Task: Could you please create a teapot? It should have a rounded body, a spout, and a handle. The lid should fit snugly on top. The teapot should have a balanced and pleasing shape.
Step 108:
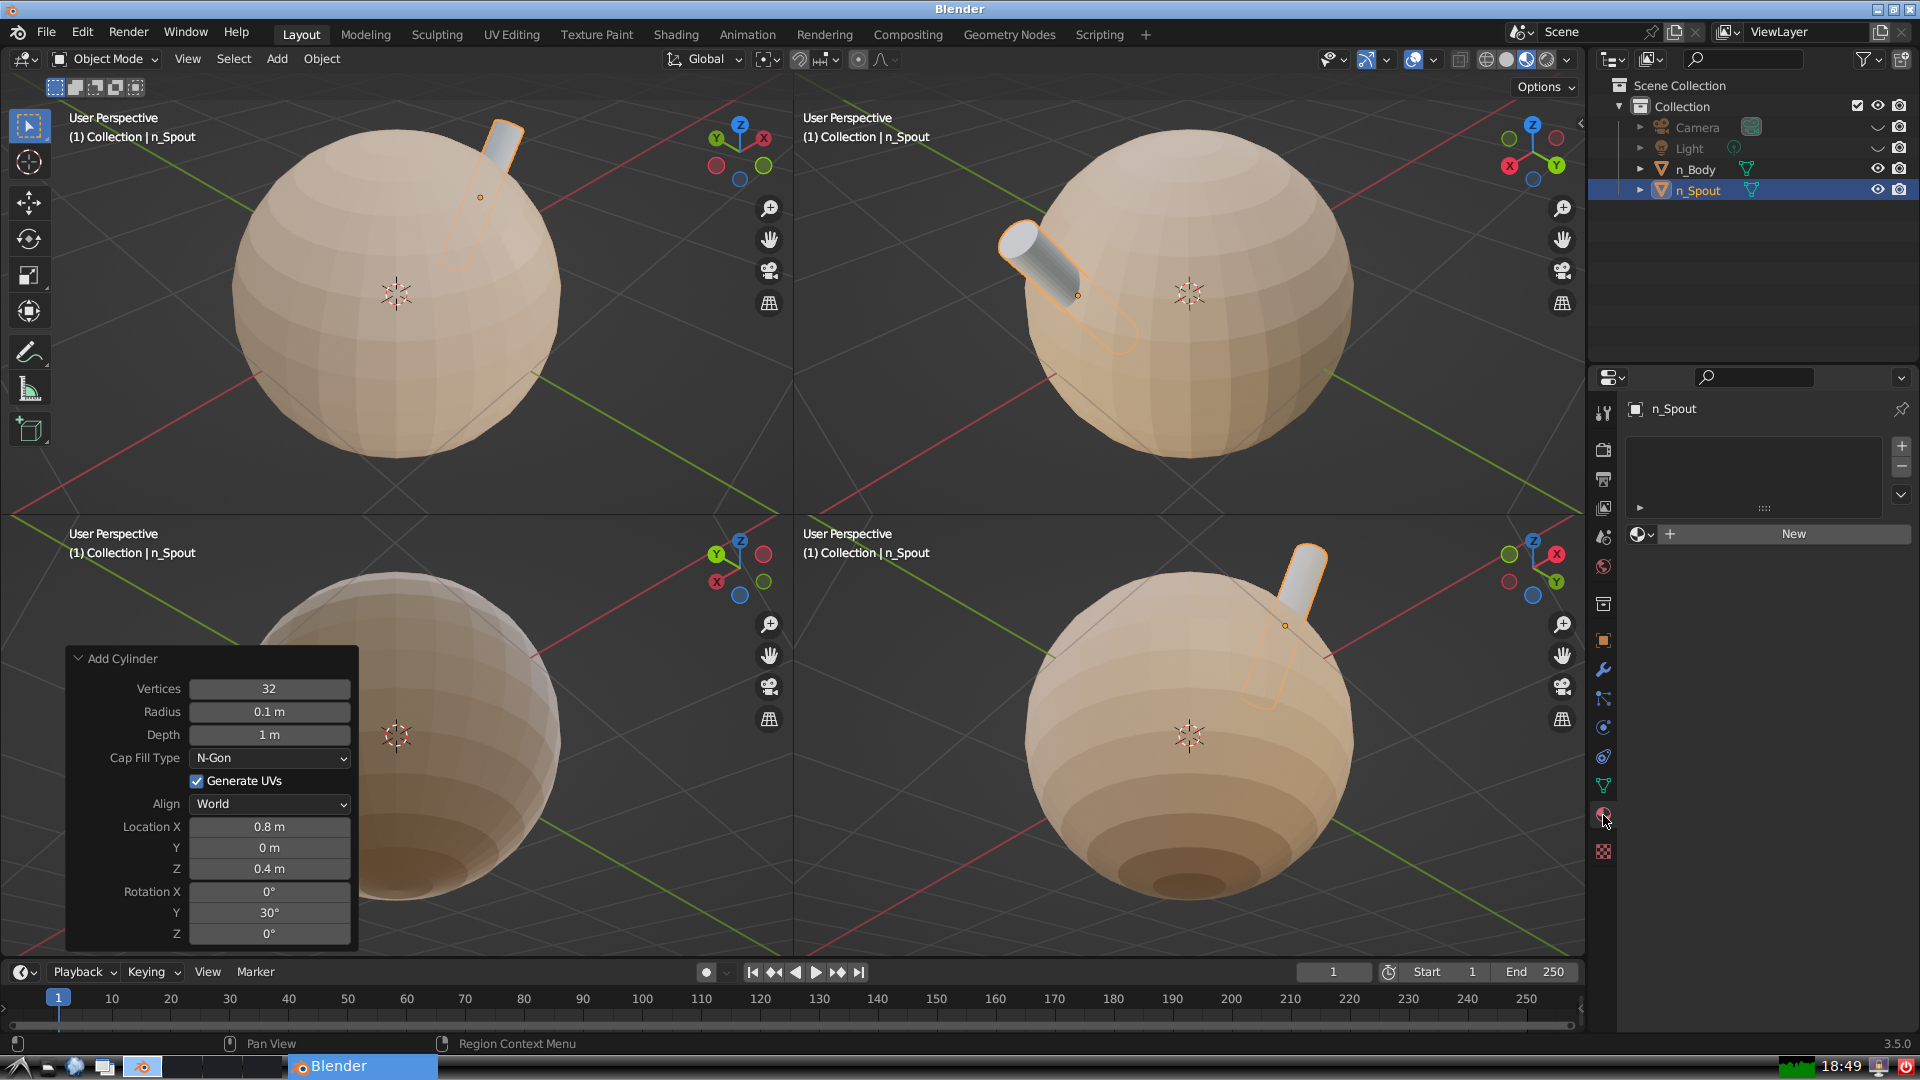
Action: {"mouse_move": [1636, 534]}